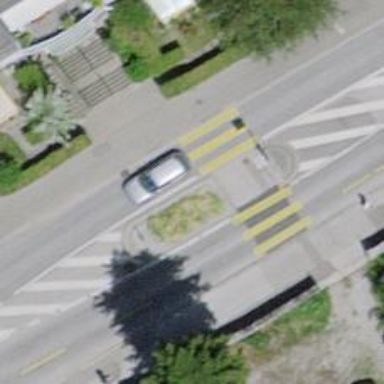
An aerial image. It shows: Marked asphalt footway with marked crossing. The crossing includes island.